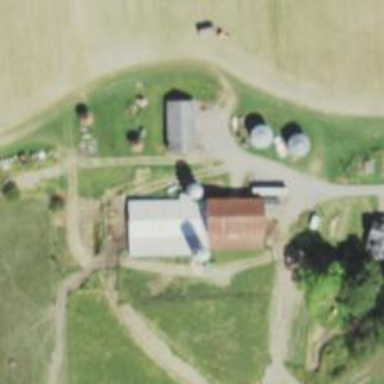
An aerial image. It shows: Silo.